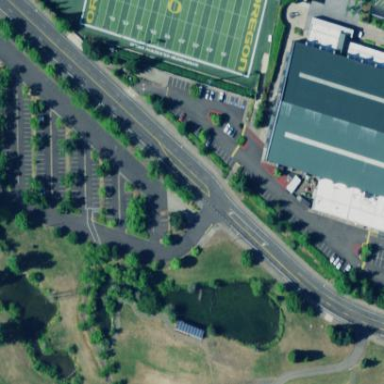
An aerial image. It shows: Parking area with surface.